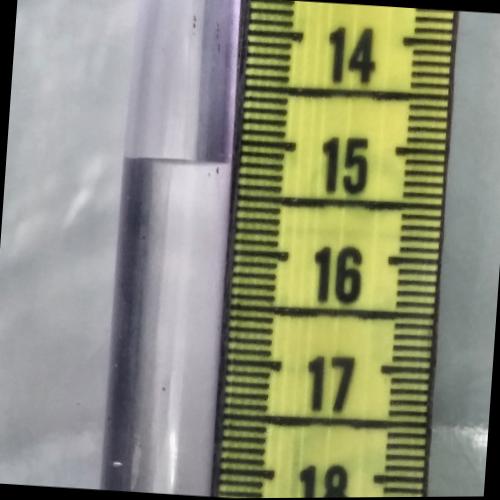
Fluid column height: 15.2 cm